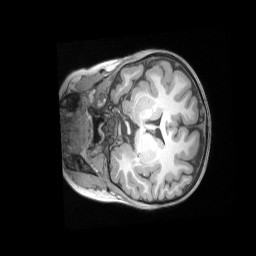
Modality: T1w
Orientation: coronal
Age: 6
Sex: female
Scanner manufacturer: siemens
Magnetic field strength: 3 T
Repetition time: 2.53 s
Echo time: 0.00164 s